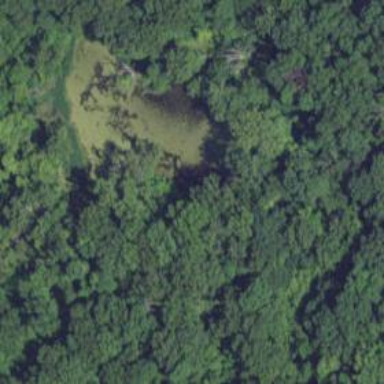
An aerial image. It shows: Pond surrounded by natural water.